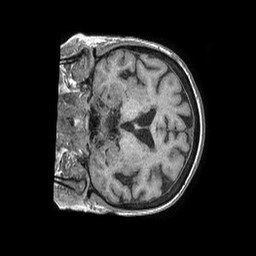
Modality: T1w
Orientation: coronal
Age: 80
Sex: female
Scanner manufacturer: philips
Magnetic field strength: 1.5 T
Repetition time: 0.007854 s
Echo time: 0.003669 s